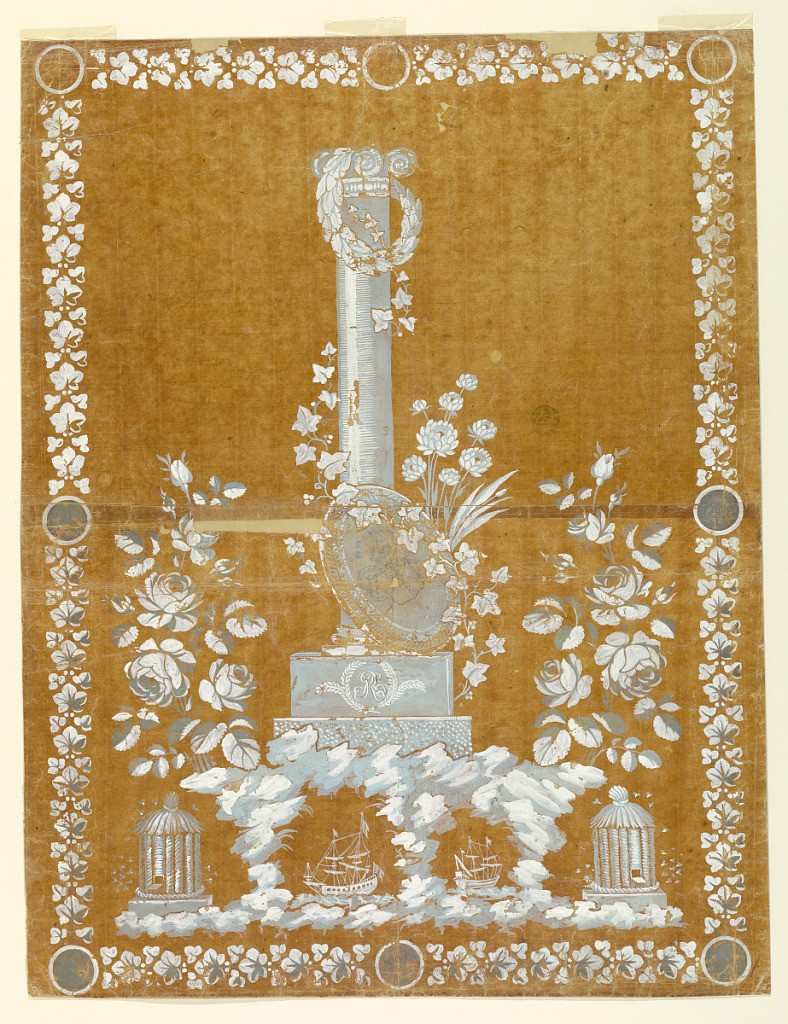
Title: Design for an Embroidery or Woven Fabric of the "Fabrique de St. Ruf"
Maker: Fabrique de Saint Ruf, Lyon, France
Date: ca. 1810
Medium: Graphite, brush and blue and white gouache on glazed tracing paper, laid down on paper
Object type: Drawing
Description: The column as in 1920-36-325 rises between roses from a pierced rock through which part of it is shown. Beehives stand in the bottom corner. A coat of arms is sketched in the shield. A crayon "R K," on the base. Garlands with disks in the corners and in the center of the sides form an oblong frame.